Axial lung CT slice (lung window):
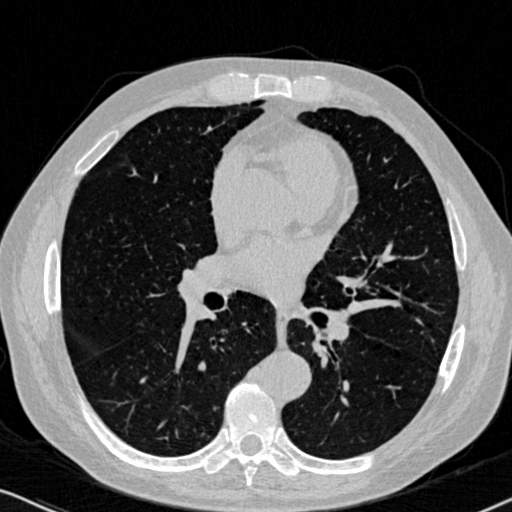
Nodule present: no